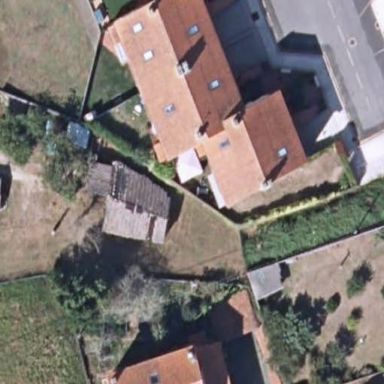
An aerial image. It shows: Simple and straightforward house.